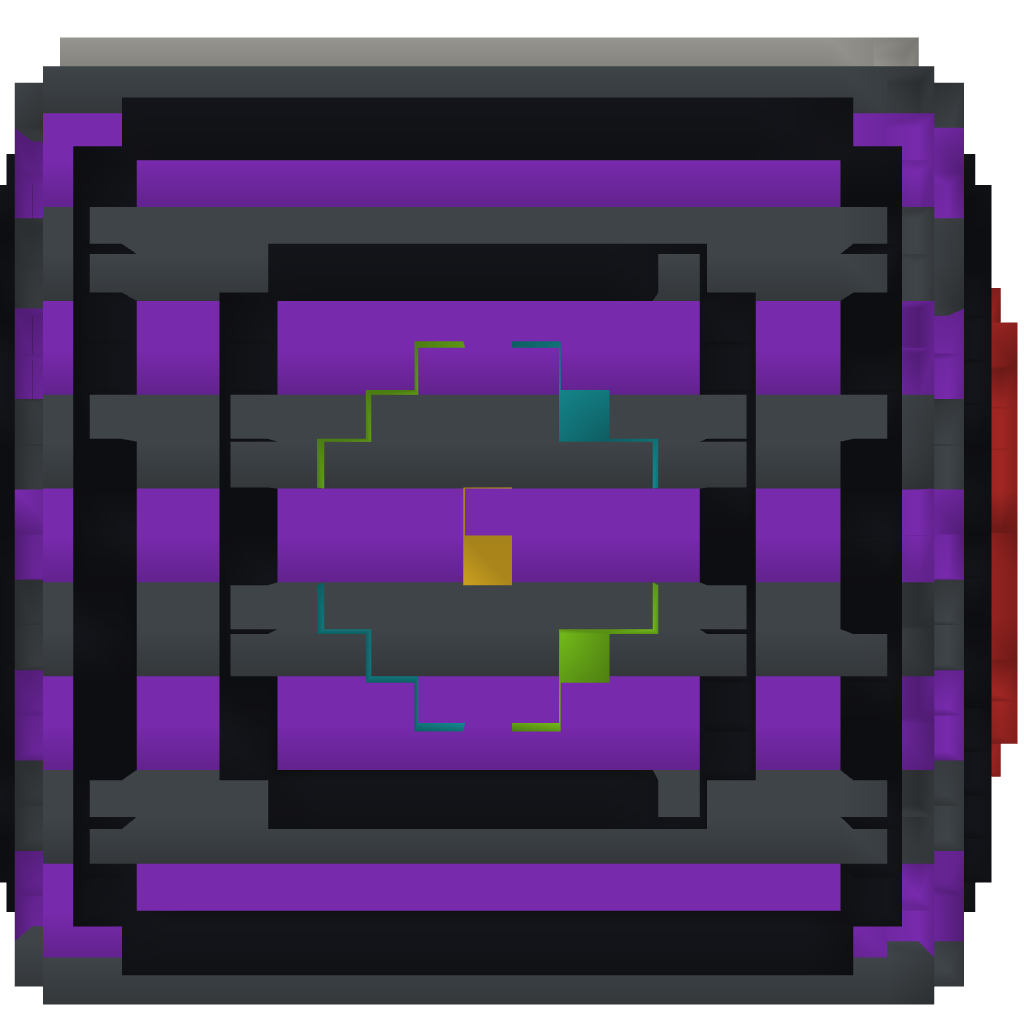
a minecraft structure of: Electronic Connect Four